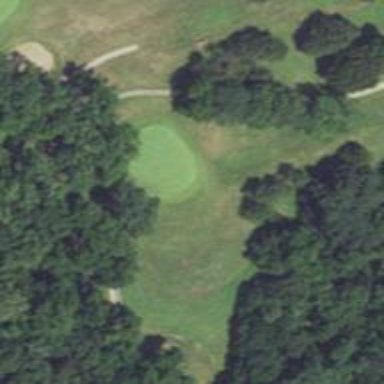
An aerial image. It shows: Golf hole.